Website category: auto
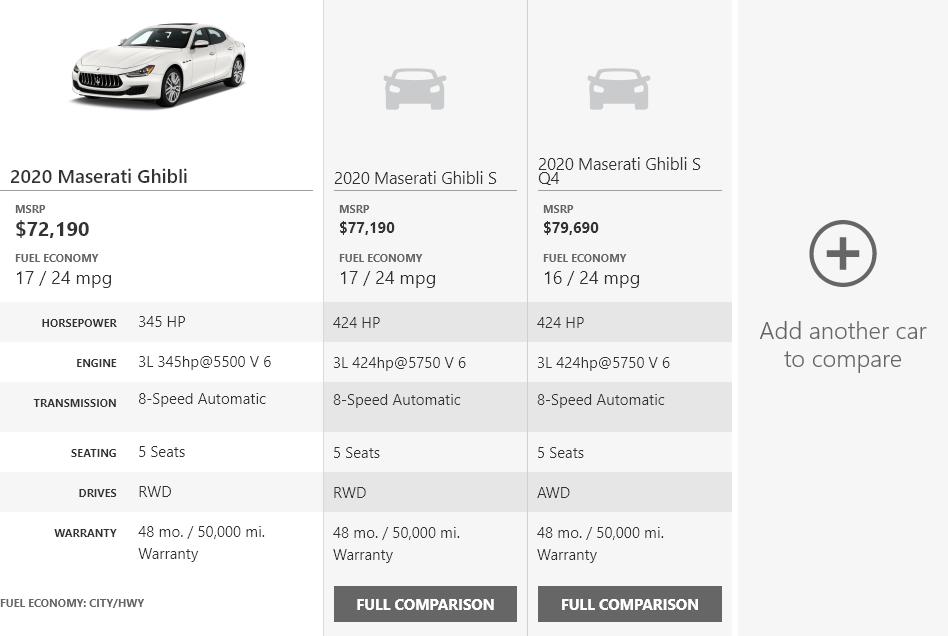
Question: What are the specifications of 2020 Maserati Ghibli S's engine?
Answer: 3L 424hp@5750 V 6

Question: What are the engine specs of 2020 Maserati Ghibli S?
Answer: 3L 424hp@5750 V 6

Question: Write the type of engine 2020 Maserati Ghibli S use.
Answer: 3L 424hp@5750 V 6

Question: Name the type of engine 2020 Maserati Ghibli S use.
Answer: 3L 424hp@5750 V 6

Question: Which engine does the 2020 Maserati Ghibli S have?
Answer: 3L 424hp@5750 V 6

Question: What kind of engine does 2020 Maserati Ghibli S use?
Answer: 3L 424hp@5750 V 6

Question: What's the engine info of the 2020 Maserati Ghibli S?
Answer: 3L 424hp@5750 V 6

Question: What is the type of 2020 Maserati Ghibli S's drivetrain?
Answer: RWD

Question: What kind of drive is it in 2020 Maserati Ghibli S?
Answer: RWD

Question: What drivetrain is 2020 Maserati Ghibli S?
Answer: RWD

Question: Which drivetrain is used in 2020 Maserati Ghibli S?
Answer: RWD

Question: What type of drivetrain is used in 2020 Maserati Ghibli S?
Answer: RWD

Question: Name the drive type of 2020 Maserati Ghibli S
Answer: RWD

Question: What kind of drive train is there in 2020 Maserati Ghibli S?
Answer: RWD

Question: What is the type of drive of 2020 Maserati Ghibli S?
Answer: RWD

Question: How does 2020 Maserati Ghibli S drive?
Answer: RWD

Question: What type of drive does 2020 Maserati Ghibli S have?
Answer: RWD

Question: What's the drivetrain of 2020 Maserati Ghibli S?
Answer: RWD

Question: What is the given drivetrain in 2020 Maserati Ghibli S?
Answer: RWD

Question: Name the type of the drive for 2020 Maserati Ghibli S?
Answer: RWD

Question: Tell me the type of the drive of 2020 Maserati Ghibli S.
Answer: RWD

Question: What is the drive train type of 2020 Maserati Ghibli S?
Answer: RWD

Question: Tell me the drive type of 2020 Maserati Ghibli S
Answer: RWD

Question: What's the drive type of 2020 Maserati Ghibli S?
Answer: RWD

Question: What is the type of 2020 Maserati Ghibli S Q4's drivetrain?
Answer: AWD

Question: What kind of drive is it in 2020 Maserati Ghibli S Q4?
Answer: AWD

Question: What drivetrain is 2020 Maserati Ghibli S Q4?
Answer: AWD

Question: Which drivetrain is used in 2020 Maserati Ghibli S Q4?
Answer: AWD

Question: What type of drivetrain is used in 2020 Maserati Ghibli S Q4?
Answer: AWD

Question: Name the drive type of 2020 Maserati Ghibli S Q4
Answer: AWD

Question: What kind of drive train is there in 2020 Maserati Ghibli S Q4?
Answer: AWD

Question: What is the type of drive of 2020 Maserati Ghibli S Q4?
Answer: AWD

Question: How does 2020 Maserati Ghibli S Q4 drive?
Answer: AWD

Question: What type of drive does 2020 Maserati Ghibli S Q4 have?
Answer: AWD

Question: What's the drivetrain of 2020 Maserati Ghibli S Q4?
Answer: AWD

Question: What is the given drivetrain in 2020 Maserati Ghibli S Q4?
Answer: AWD

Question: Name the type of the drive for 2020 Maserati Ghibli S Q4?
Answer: AWD

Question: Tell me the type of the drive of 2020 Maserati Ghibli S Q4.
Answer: AWD

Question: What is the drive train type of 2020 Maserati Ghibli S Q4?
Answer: AWD

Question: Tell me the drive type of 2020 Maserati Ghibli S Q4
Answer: AWD

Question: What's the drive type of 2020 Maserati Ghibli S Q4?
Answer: AWD

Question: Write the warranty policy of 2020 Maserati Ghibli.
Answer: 48 mo. / 50,000 mi. Warranty

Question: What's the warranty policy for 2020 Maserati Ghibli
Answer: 48 mo. / 50,000 mi. Warranty

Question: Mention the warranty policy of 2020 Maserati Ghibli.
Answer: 48 mo. / 50,000 mi. Warranty

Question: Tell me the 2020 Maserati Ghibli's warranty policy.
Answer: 48 mo. / 50,000 mi. Warranty